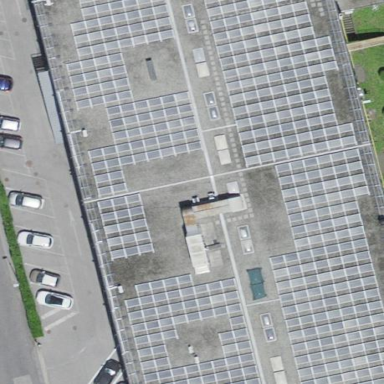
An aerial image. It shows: Solar photovoltaic panel generating electricity. It is small installation located on building.